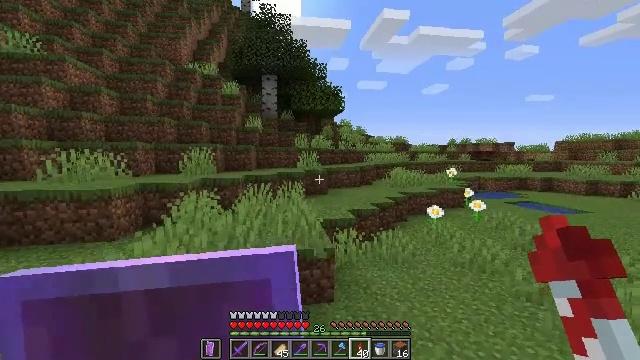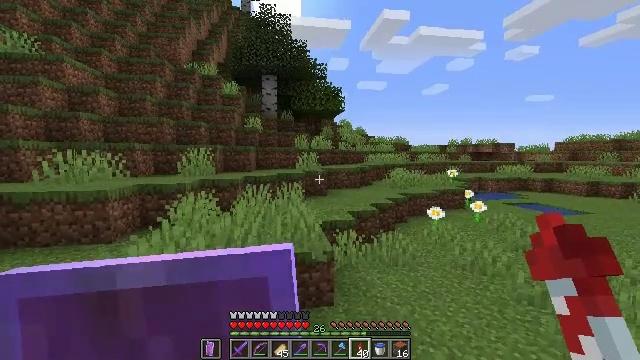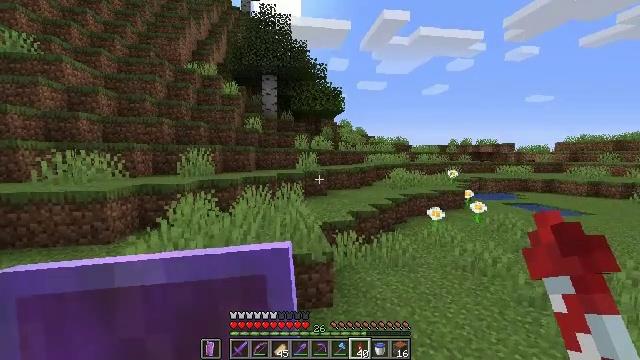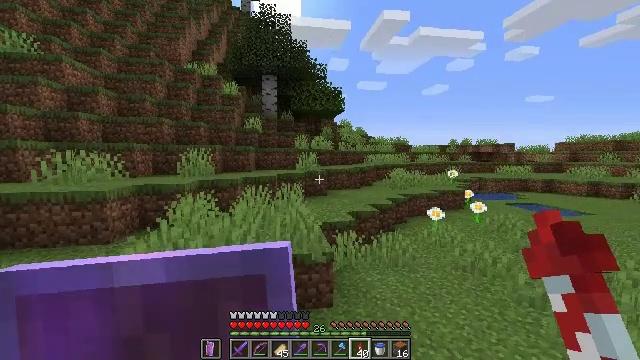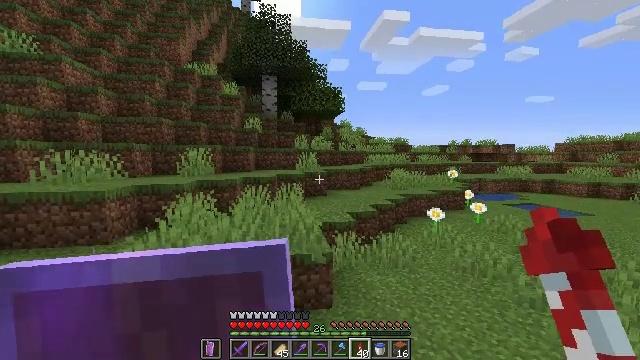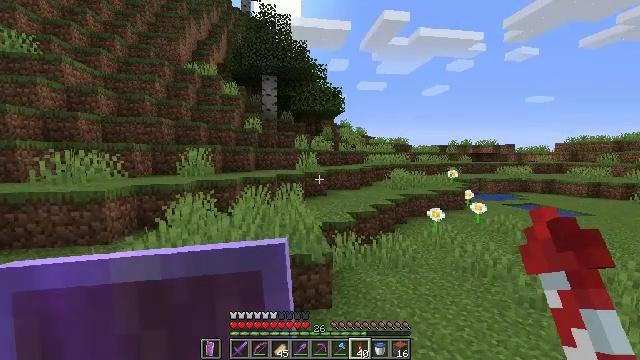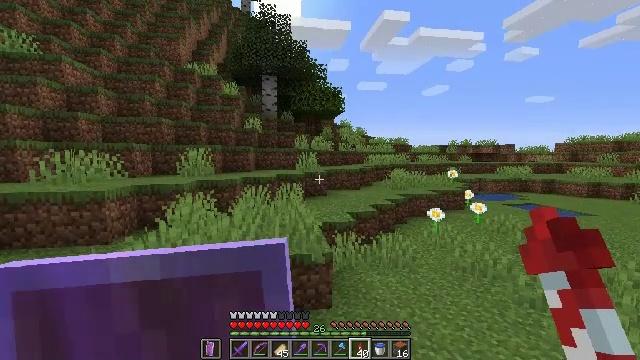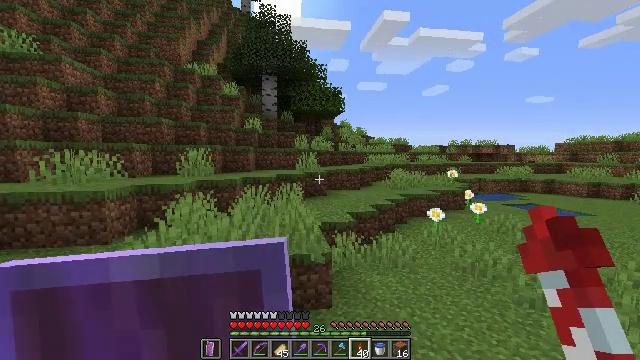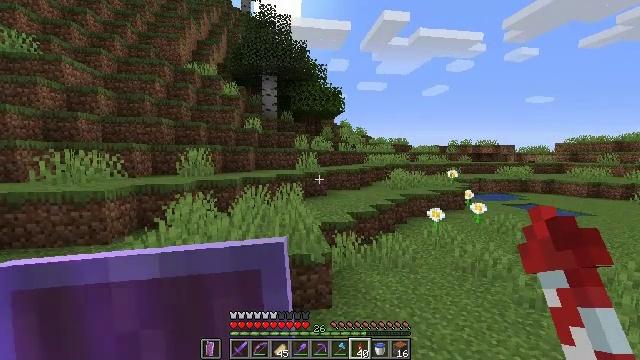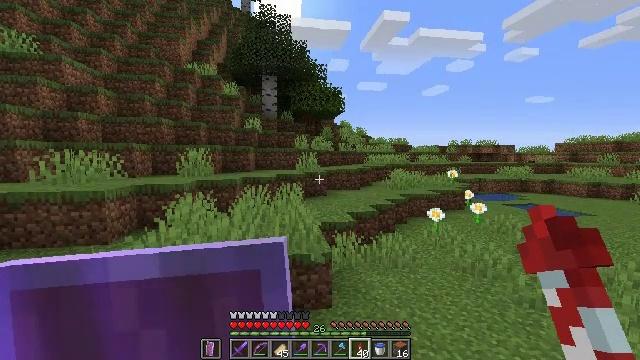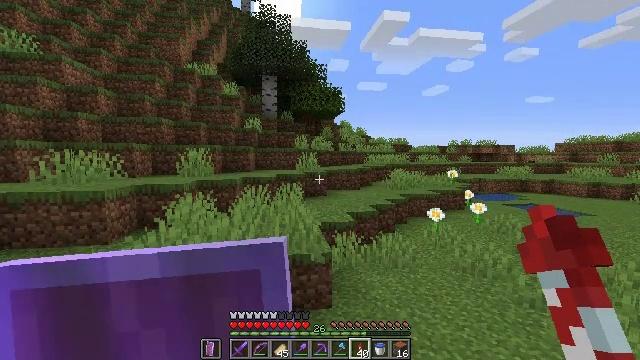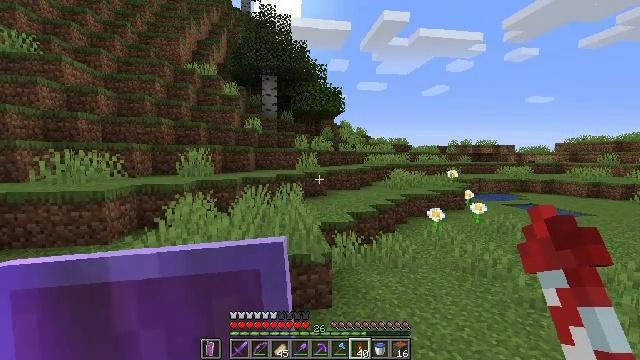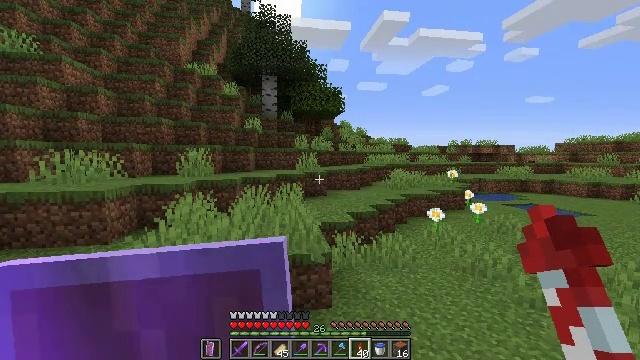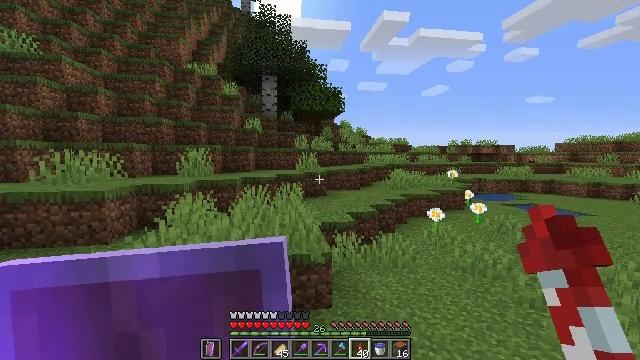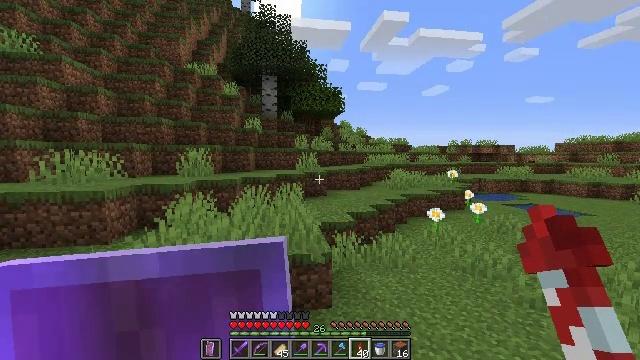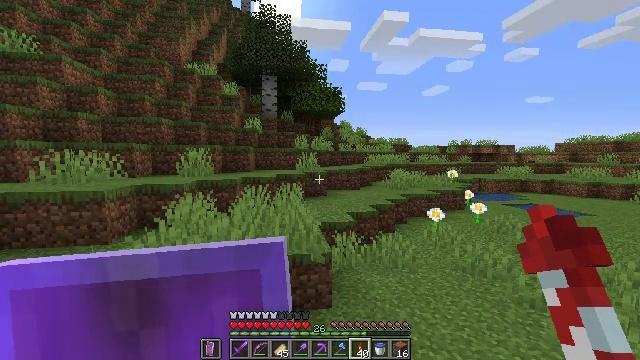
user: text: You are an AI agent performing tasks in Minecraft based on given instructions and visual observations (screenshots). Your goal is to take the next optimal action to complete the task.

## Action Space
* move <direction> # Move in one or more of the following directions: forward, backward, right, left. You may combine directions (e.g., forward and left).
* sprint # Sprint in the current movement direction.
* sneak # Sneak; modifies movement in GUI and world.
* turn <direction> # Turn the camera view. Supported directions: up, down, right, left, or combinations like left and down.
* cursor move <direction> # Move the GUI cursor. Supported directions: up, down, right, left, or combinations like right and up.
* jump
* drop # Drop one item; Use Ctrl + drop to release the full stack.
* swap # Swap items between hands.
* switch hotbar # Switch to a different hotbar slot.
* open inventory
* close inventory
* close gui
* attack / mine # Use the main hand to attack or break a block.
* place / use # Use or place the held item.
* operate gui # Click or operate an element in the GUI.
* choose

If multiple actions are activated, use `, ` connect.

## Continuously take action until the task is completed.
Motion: motion action
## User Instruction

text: drop acacia leaves
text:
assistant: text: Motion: no_op
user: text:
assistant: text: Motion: no_op
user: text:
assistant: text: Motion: no_op
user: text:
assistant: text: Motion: no_op
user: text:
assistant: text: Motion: no_op
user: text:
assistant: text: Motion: no_op
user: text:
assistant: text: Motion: no_op
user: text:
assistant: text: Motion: no_op
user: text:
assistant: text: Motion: no_op
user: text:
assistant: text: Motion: no_op
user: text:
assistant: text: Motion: no_op
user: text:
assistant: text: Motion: no_op
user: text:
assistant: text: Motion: no_op
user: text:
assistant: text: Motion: no_op
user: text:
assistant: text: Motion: no_op
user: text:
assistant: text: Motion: no_op
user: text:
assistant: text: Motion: no_op
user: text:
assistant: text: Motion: no_op
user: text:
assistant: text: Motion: no_op
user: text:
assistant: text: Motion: no_op
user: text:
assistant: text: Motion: no_op
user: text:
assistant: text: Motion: no_op
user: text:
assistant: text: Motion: no_op
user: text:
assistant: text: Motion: no_op
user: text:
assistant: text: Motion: no_op
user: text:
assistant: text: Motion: no_op
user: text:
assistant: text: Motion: no_op
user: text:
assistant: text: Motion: no_op
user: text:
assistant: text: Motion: no_op
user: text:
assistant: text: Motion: no_op